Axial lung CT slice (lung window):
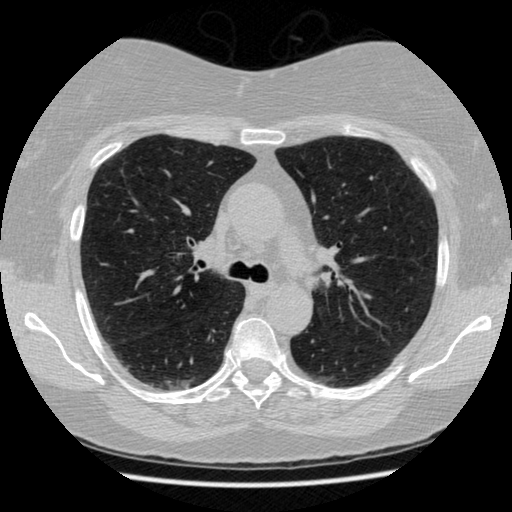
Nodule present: no